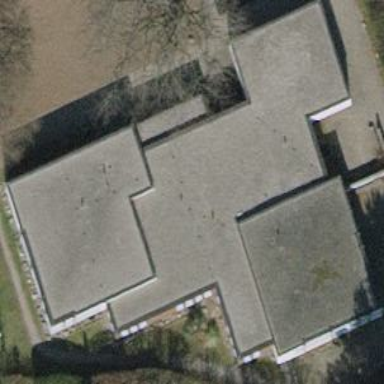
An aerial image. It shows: Kindergarten building.